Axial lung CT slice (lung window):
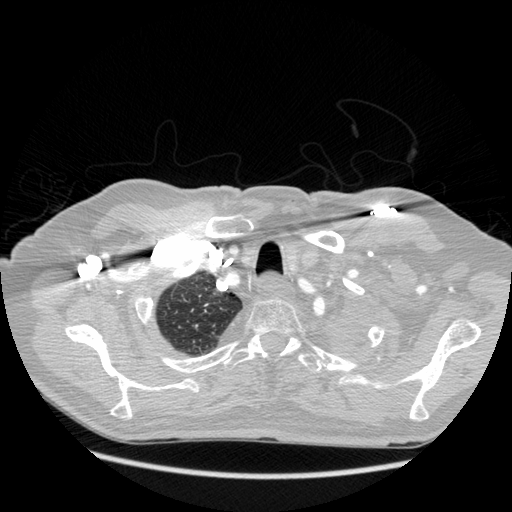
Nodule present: no